Interaction volume radius: 10 \u00c5
Interaction volume height: 10 \u00c5
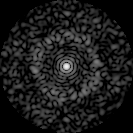
Disorder parameter: 0.8285